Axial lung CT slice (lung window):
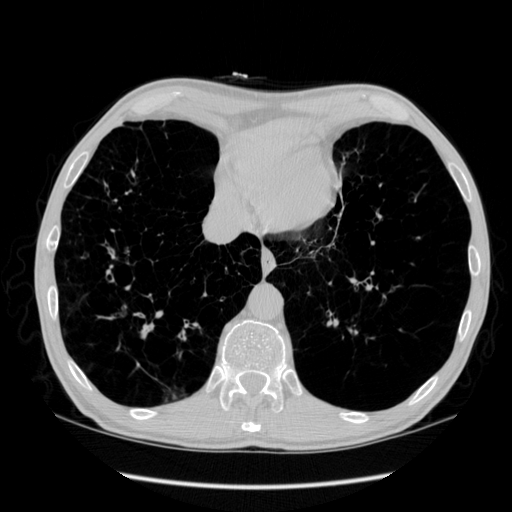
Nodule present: no